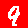
Digit: 9